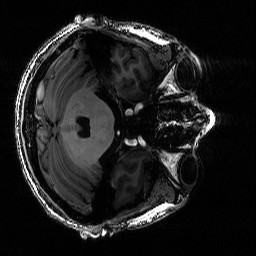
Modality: T1w
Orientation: axial
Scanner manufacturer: siemens
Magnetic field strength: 6.98 T
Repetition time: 2.28 s
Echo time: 0.00258 s